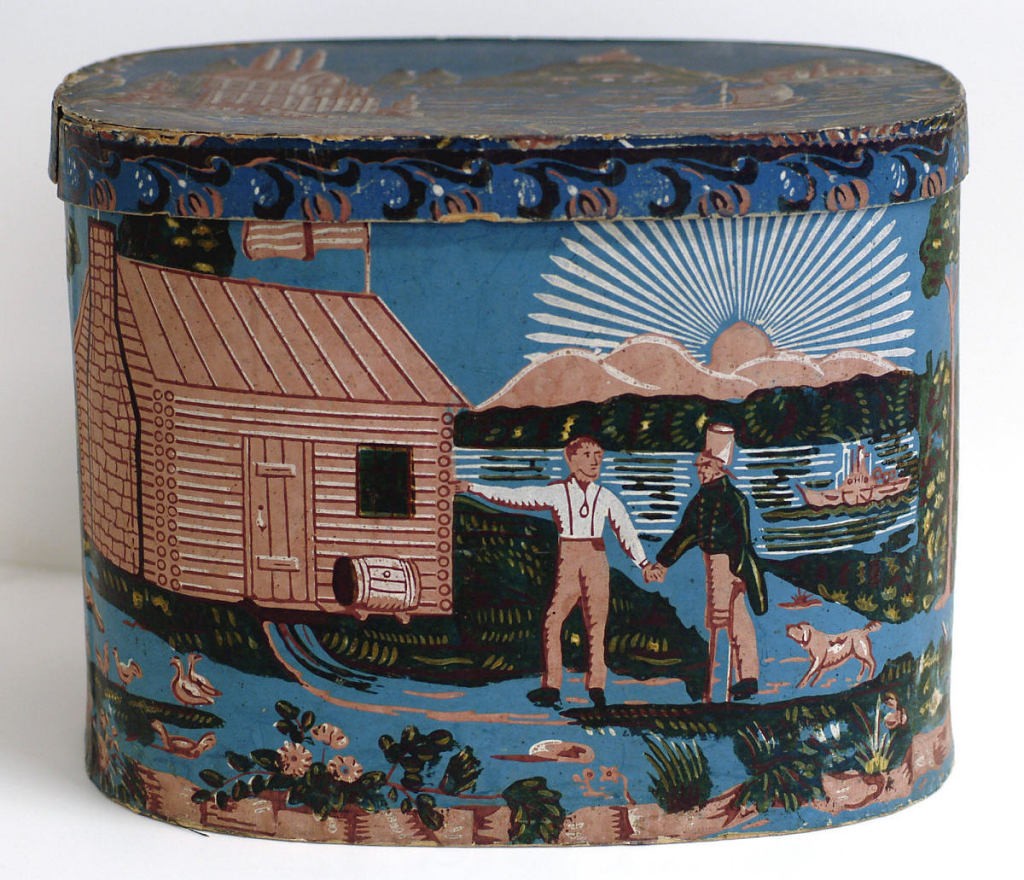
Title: William Henry Harrison
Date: ca. 1840
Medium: Block-printed paper, pasteboard support
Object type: Bandbox
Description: Political campaign attack on General Harrison, shown standing in front of a log cabin, greeting a veteran. A barrel of cider sits next to the door. In the background is the Ohio River with a paddle wheel boat. Printed in colors on a blue ground. On lid: Scene with a castle on the summit of a mountain across a lake with sailboat with three men seated in the stern. There are buildings to the left and across the lake to the right. Scene is enclosed in a floral wreath.